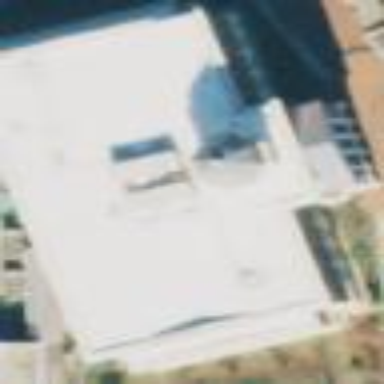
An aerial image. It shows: Public courthouse building.